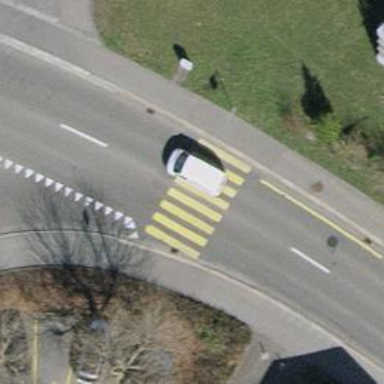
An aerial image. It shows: Marked crossing on the road.